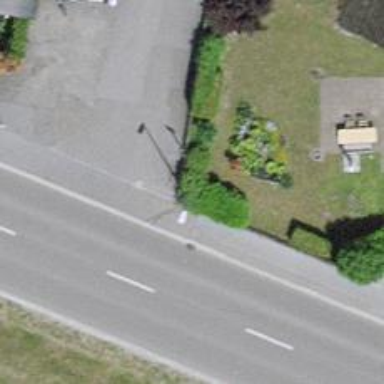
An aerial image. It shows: Hedge barrier.